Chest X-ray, PA view. Patient: 55 years old, sex M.
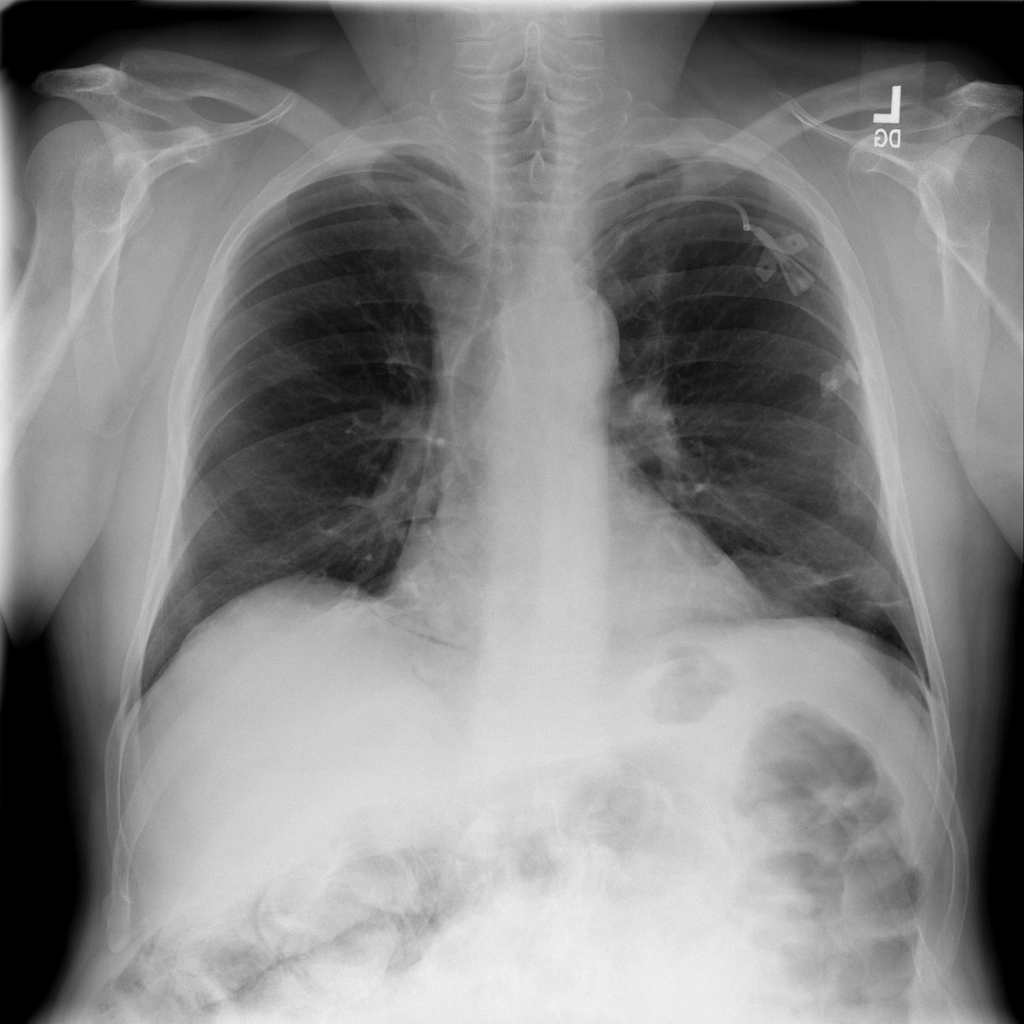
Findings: Atelectasis